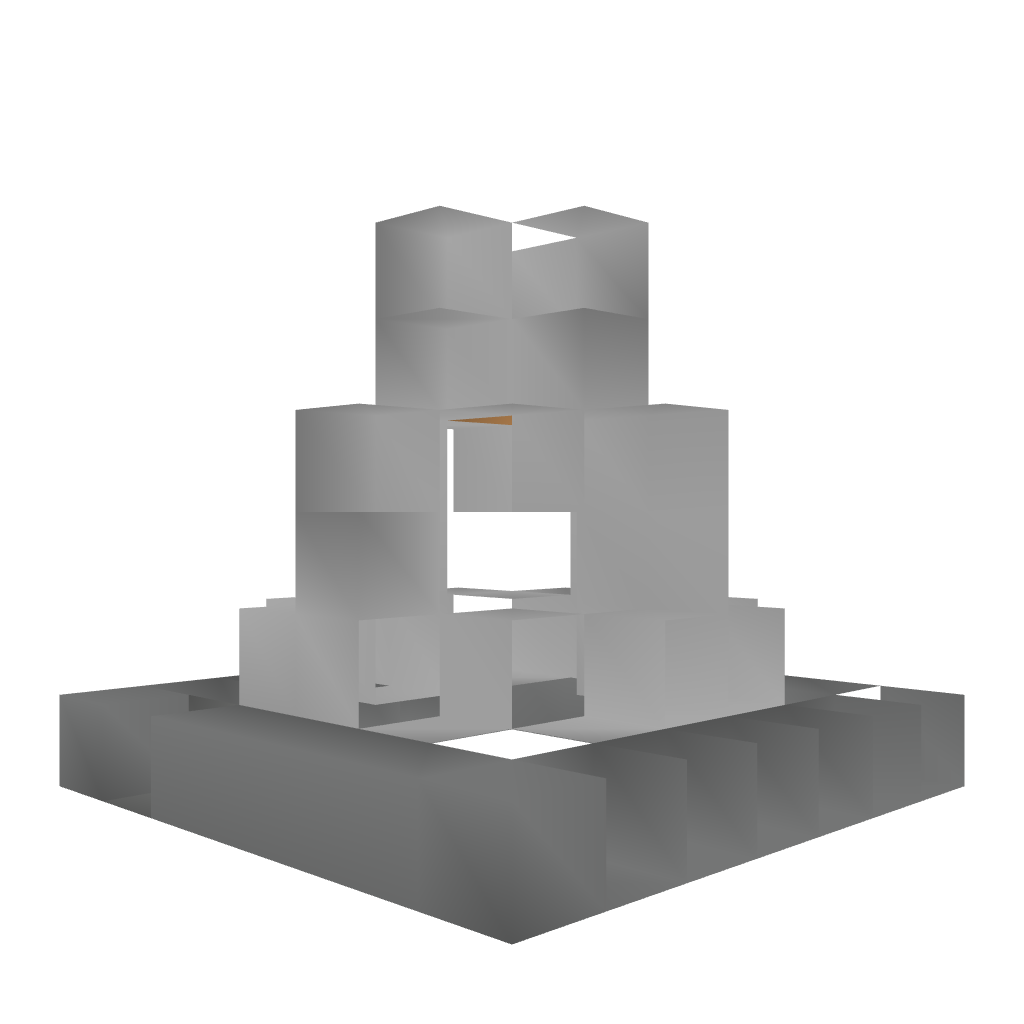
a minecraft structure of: Quartz Fountain